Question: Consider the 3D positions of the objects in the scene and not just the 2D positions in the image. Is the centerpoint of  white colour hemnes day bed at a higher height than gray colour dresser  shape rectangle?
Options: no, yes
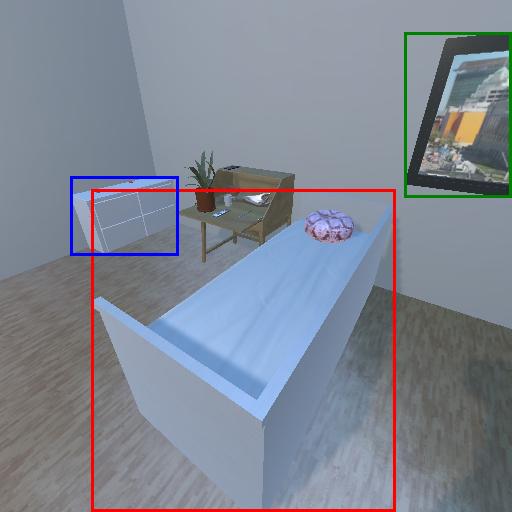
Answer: no